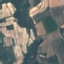
Label: PermanentCrop